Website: bh-photo
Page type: gifting
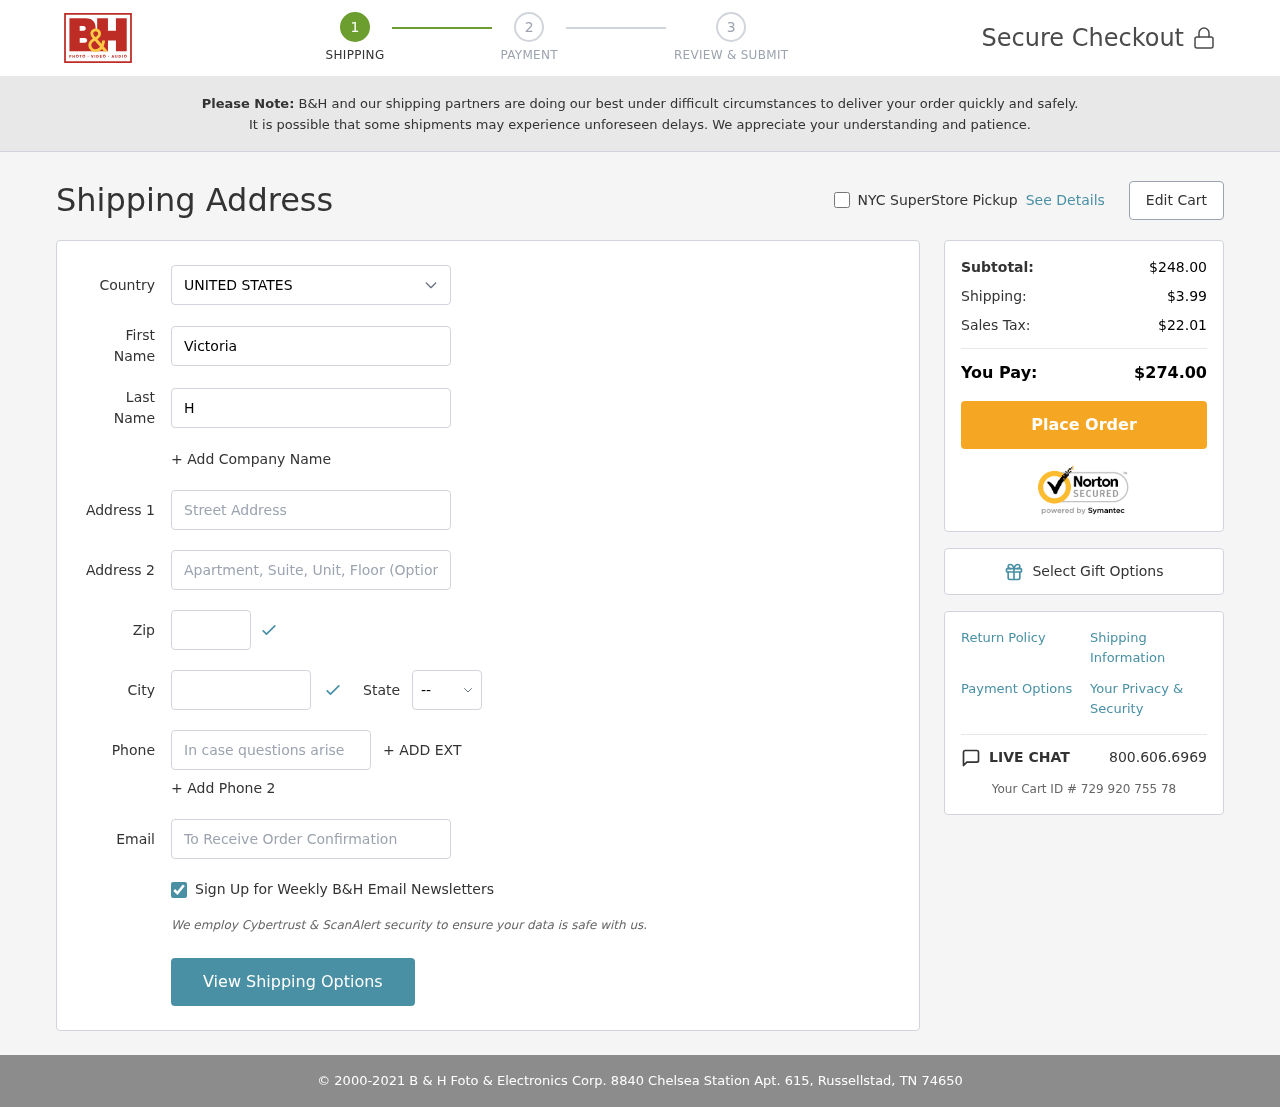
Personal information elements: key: PII_CITY
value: Russellstad
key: PII_COUNTRY
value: United States
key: PII_EMAIL
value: victoriaholt@yahoo.com
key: PII_FIRSTNAME
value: Victoria
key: PII_LASTNAME
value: Holt
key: PII_PHONE
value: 6678001920
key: PII_POSTCODE
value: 74650
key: PII_STATE_ABBR
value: TN
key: PII_STREET
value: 8840 Chelsea Station Apt. 615
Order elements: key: ORDER_SUBTOTAL
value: $248.00
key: ORDER_SHIPPING_COST
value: $3.99
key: ORDER_TAX
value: $22.01
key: ORDER_TOTAL
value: $274.00
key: ORDER_ID
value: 729 920 755 78